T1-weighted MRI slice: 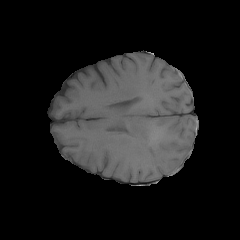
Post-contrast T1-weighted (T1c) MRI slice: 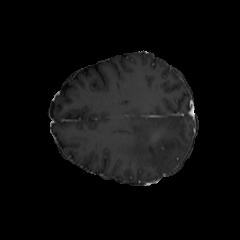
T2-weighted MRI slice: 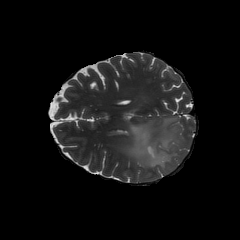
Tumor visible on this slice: yes